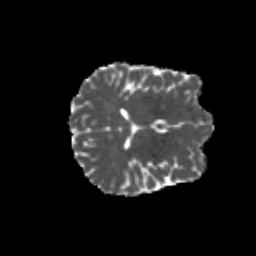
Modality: MD
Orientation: axial
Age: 20
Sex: female
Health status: healthy
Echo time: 0.074 s